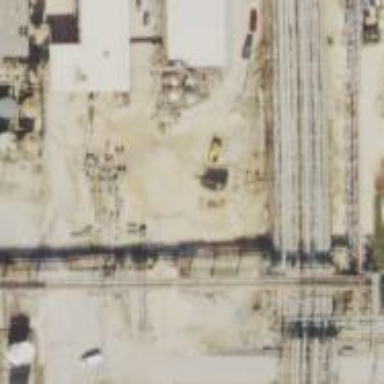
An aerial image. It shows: Rail spur service.